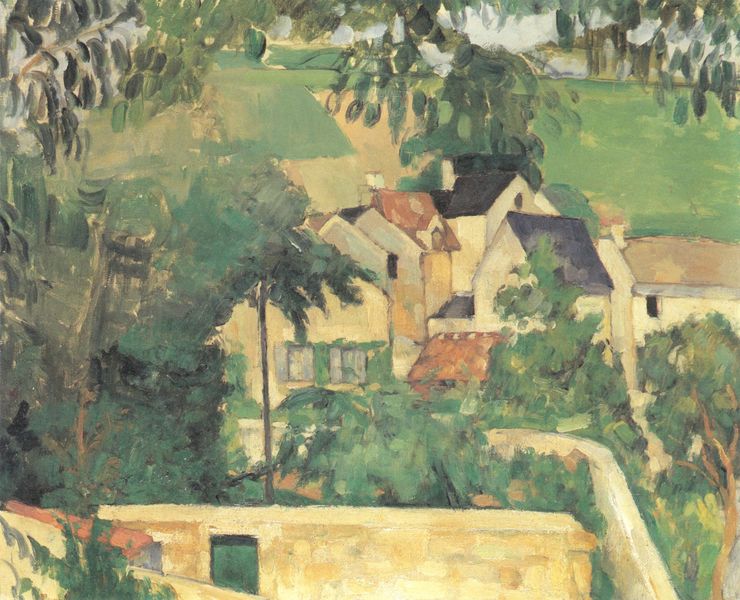
Titel: Étude: Paysage à Auvers, Studie: Landschaft bei Auvers
Künstler: Paul Cézanne
Standort: Philadelphia (Pennsylvania)
Institution: Philadelphia Museum of Art
Schlagwörter: baum, berg, blau, blätter, gemälde, himmel, laub, weiß, bäume, cezanne, gelb, grün, impressionismus, kubismus, landschaft, ocker, stadt, äste, braun, fenster, frankreich, grau, hell, pastell, schwarz, skizze, straße, tür, zeichnung, ölbild, dach, gebäude, gras, haus, rasen, rot, weg, wiese, beige, expressionismus, malerei, wand, bild, ast, feld, felder, horizont, häuser, natur, stamm, zweige, busch, büsche, sonne, sträucher, wiesen, gold, pflanzen, fensterläden, kamine, schornstein, garten, sommer, fassaden, ort, moderne, acker, farben, leer, dorf, dächer, giebel, mauer, naiv, idylle, läden, häuse, grass, tor, impression, aufsicht, wasserfarben, fensterladen, innenhof, provence, weiden, gemalt, erdfarben, zweig, blaugrün, mauern, rotbraun, siedlung, sisley, gärten, grüntöne, gartenmauer, satteldächer, dörfer, lätter, pont aven, modersohn becker, paula, aix, hesse, paula modersohn becker